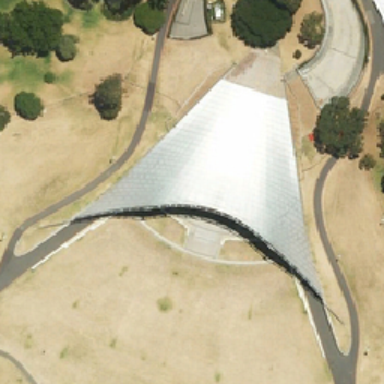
There is a corner next to the triangular white conference center .